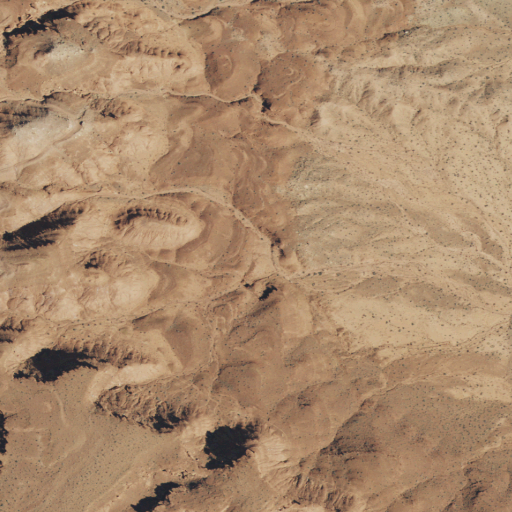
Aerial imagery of plain(s) in Utah named The Pasture containing shrub, grassland, and barren land